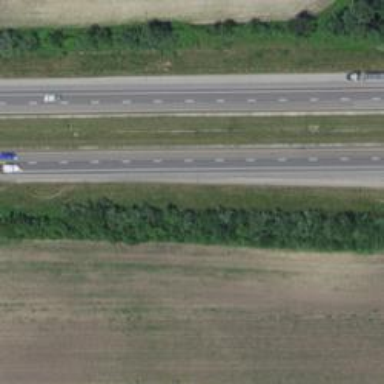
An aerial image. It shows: View of motorway.